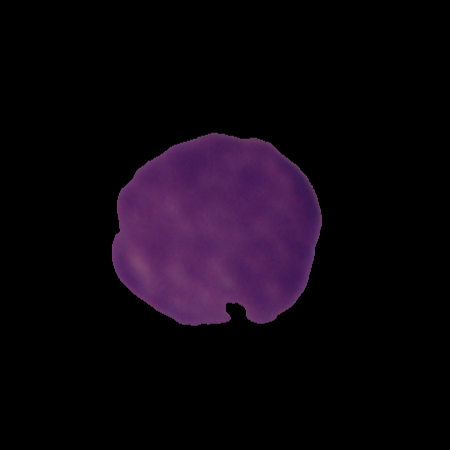
Label: cancer